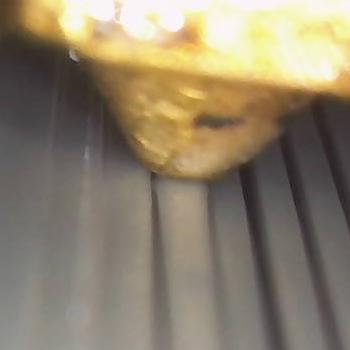
Flow rate: 162%